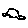
Label: car